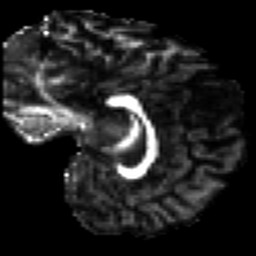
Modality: FA
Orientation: sagittal
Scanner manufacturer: siemens
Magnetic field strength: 3 T
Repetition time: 7.8 s
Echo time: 0.09 s